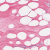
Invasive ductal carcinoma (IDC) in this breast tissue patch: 0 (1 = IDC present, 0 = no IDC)